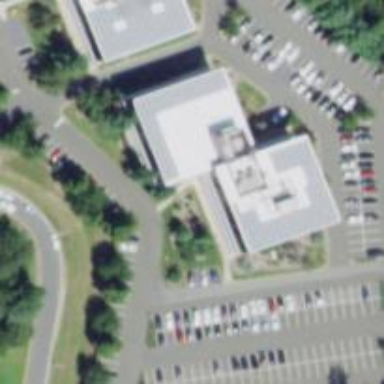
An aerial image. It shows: Healthcare clinic is depicted in the image.